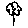
Label: flower